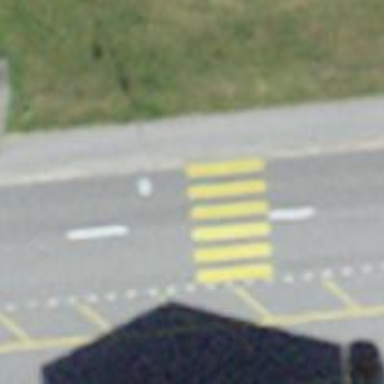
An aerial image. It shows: Uncontrolled road crossing with markings.